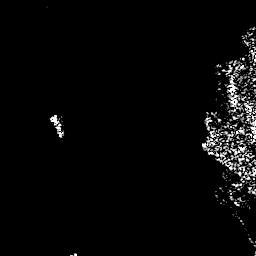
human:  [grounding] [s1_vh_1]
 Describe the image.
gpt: In the satellite image, there is  <ref>1 small ship </ref> <box>[[17, 44, 25, 53, 0]]</box> located at left.